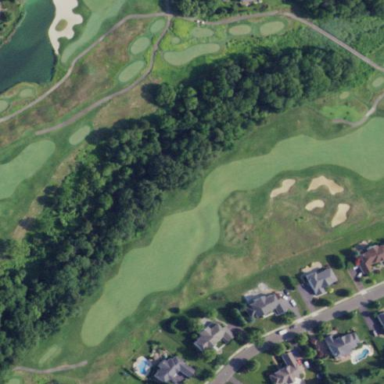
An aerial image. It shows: Grassy area designated as golf fairway.